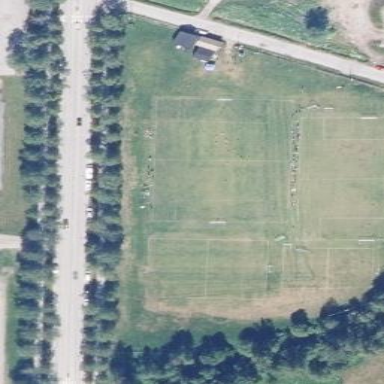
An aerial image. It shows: Soccer pitch with grass surface for leisure and sports.